Field crop: tomato
Growth stage: 1
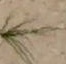
Species: cyperus